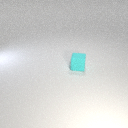
small cyan rubber cube